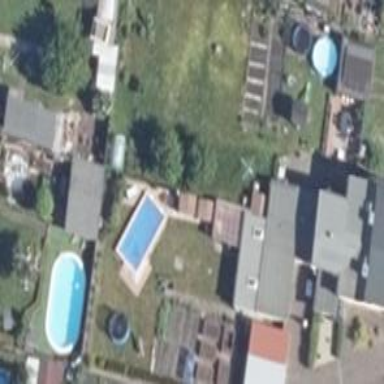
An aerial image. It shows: Swimming pool located in leisure land.